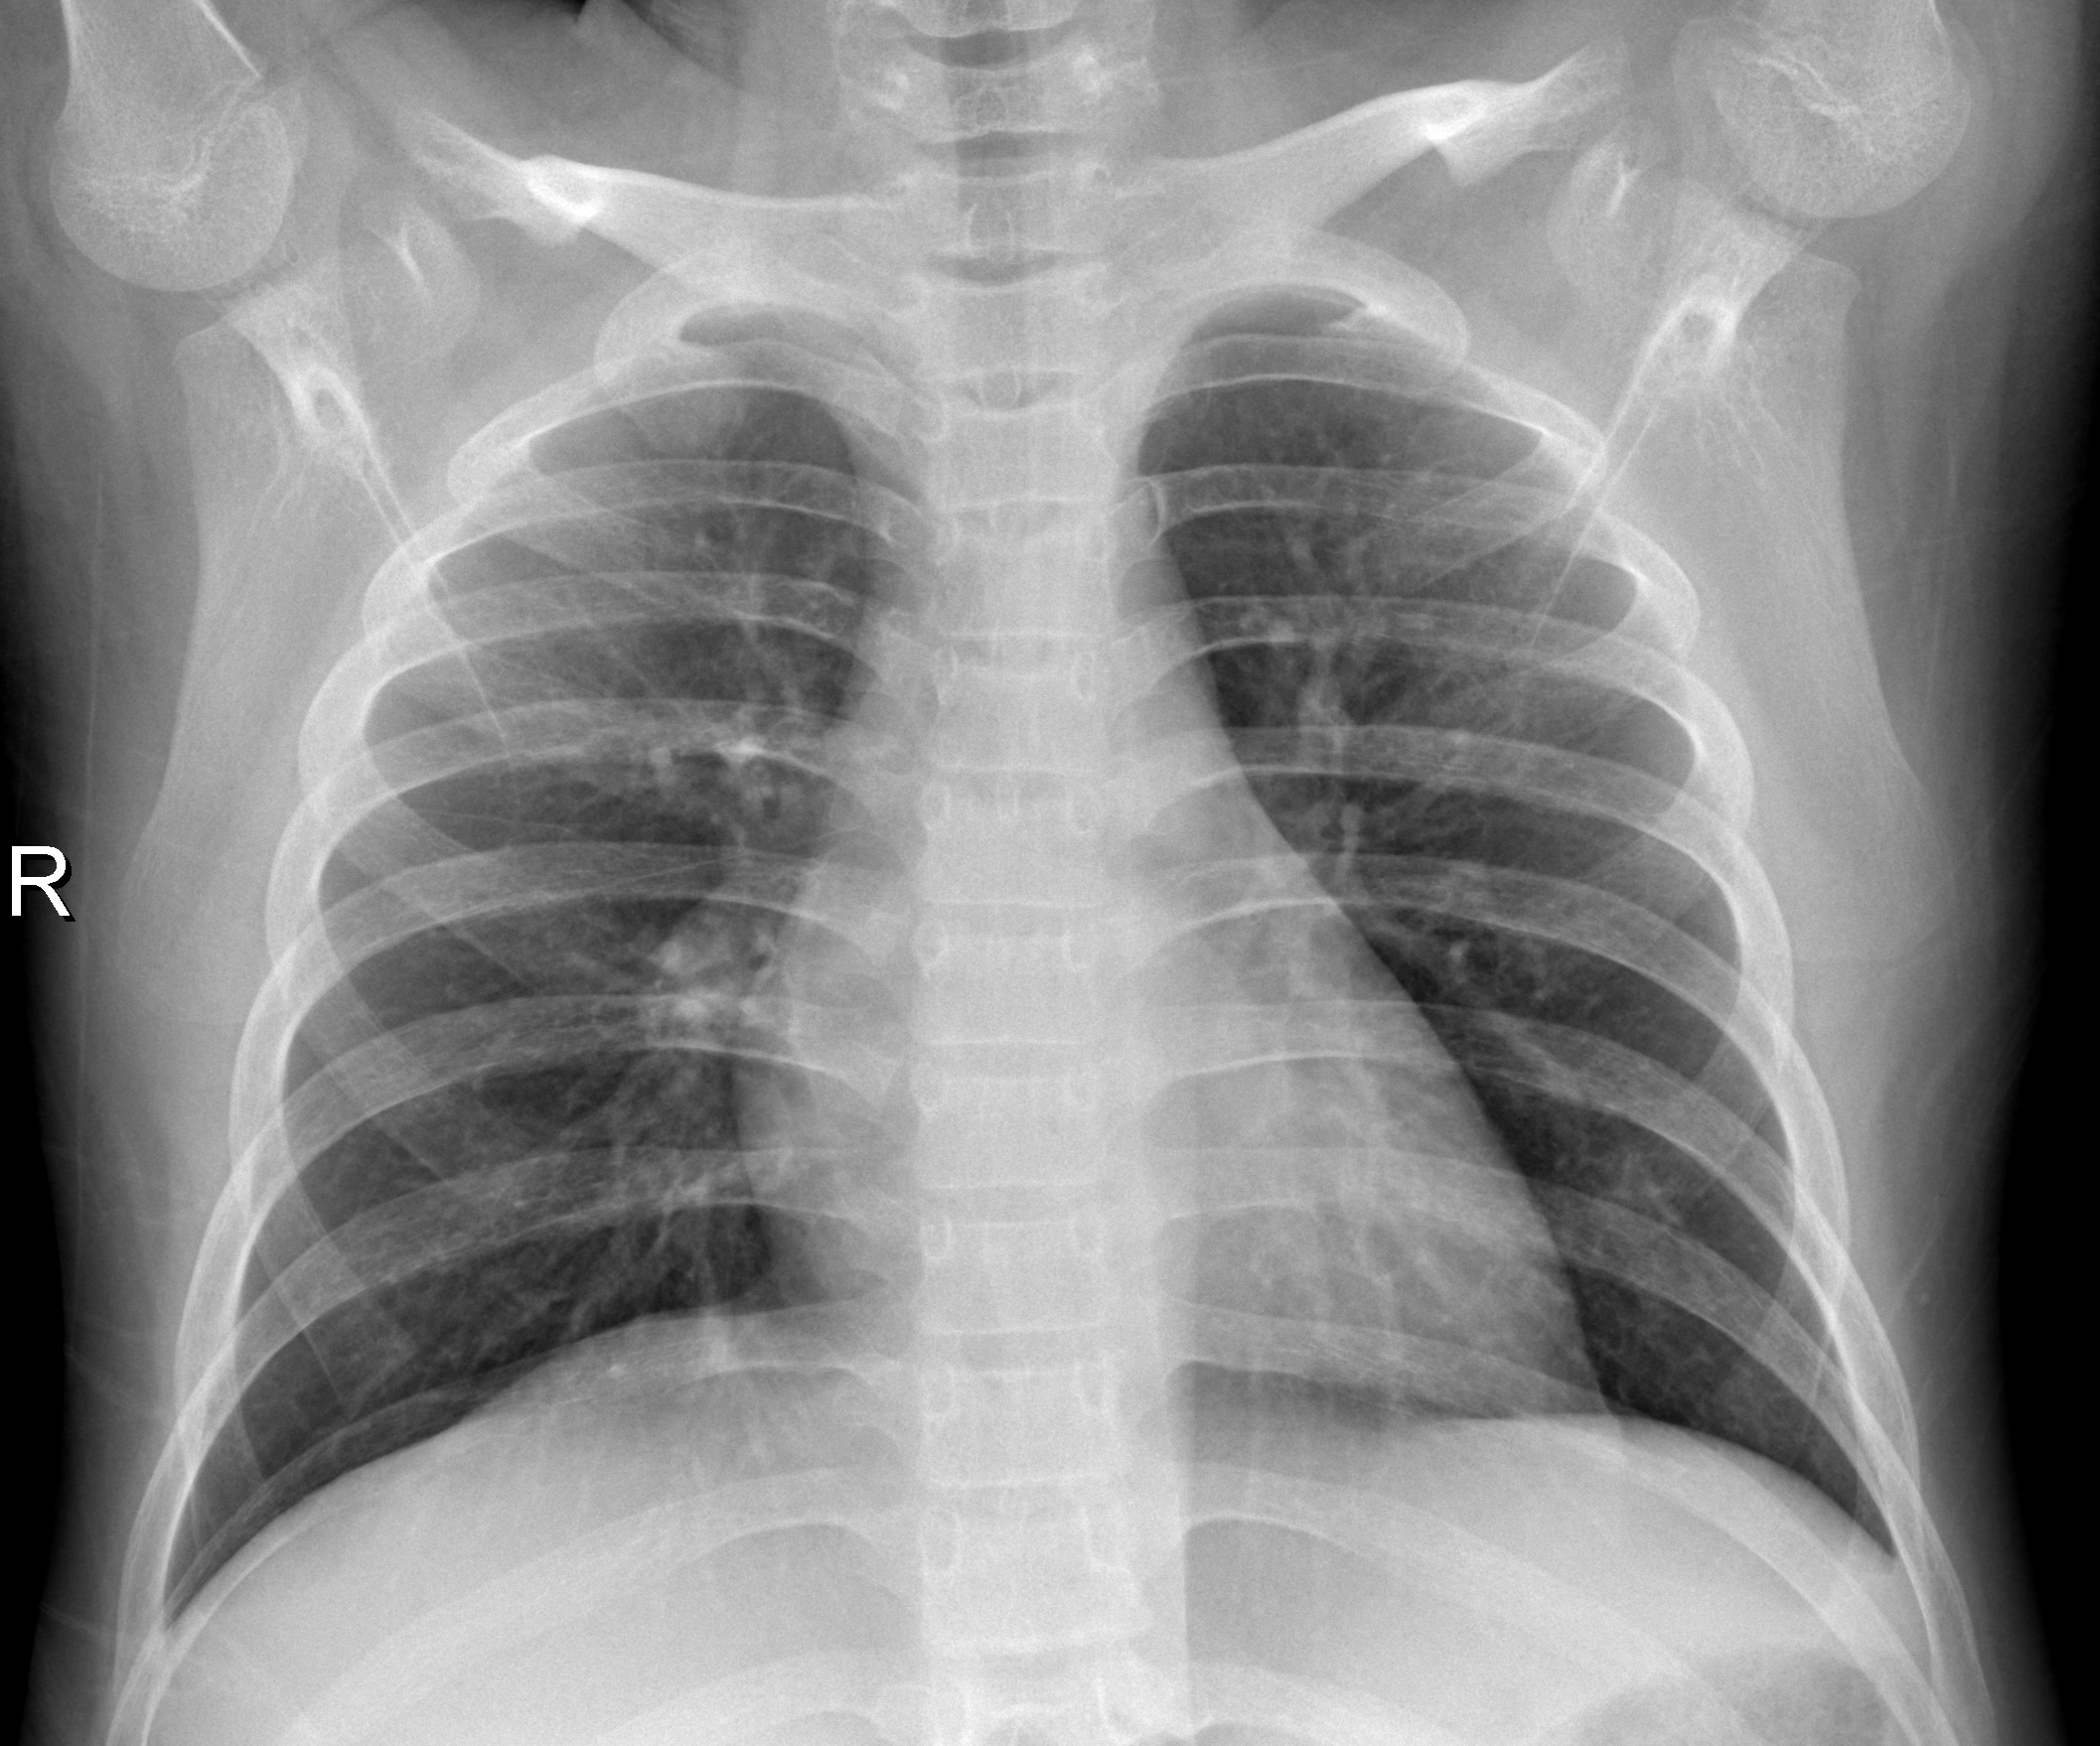
Diagnosis: NORMAL